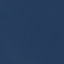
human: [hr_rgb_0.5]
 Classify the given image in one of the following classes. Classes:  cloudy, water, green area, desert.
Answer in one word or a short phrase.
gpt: water